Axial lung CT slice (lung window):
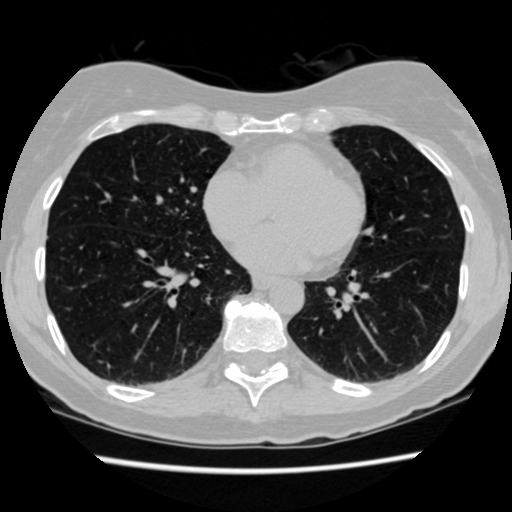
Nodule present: no